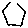
Label: hexagon